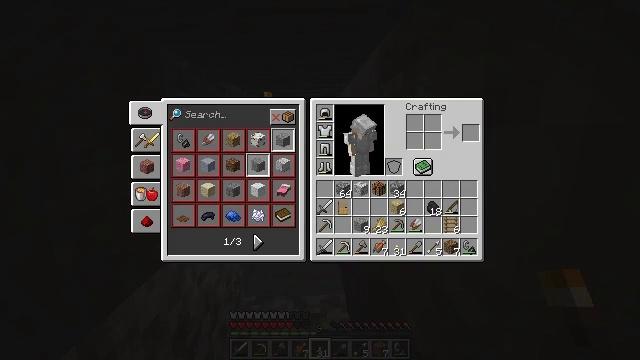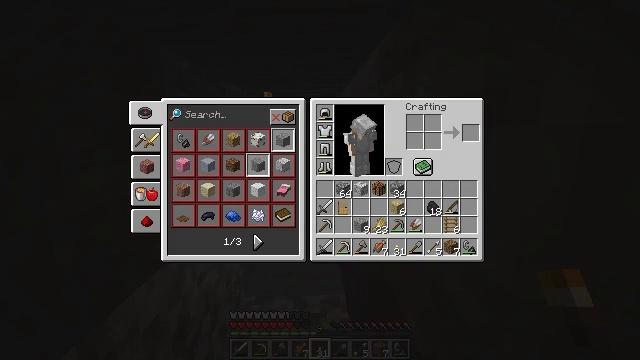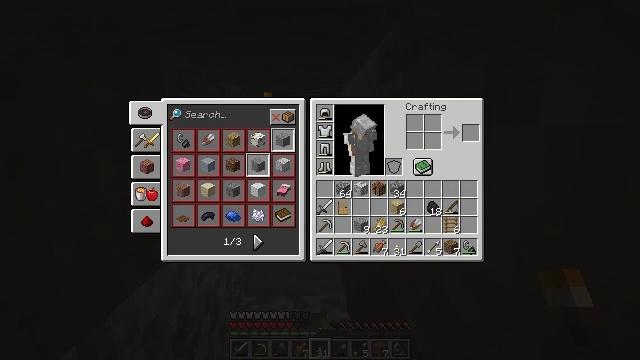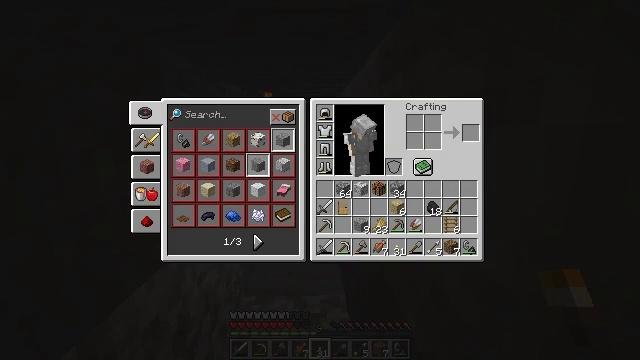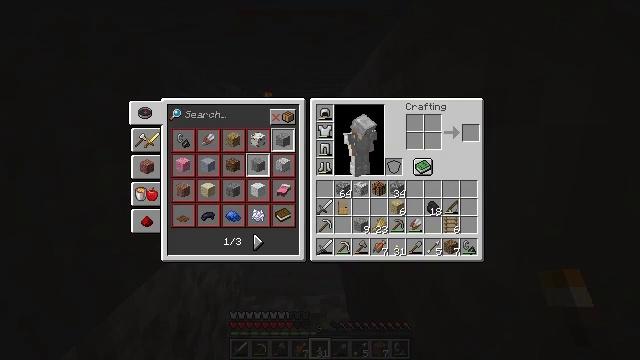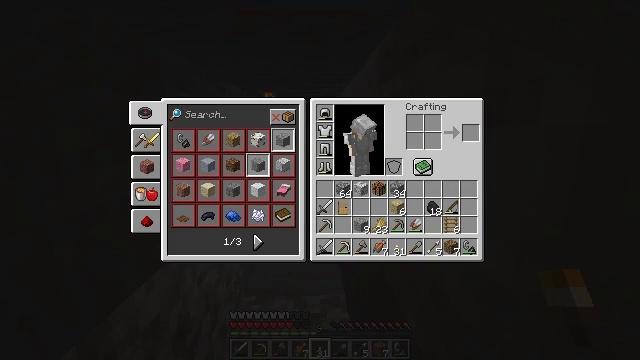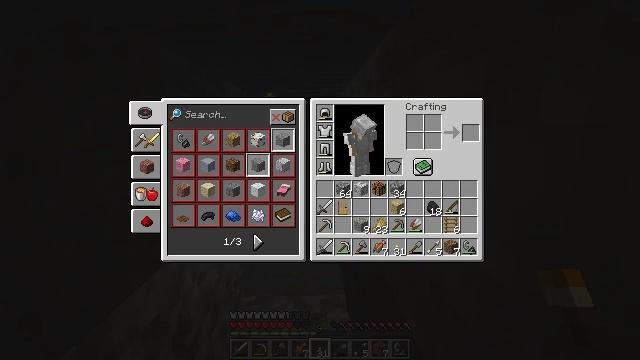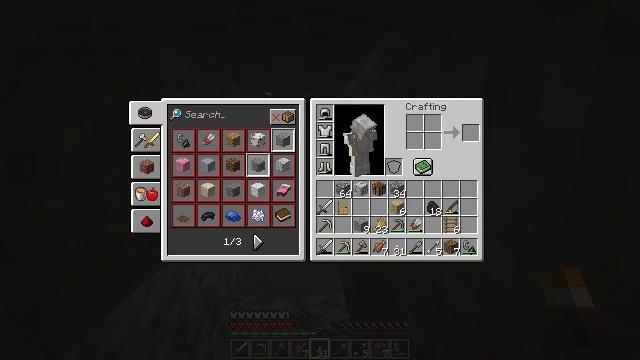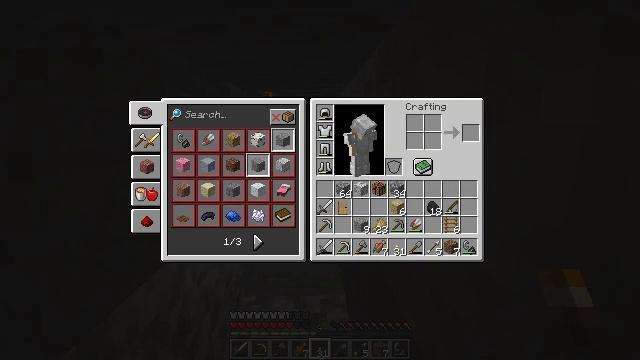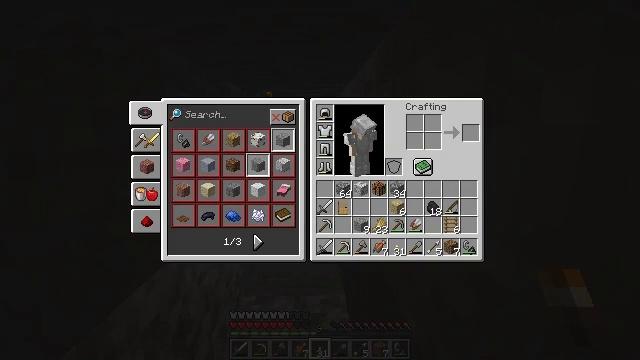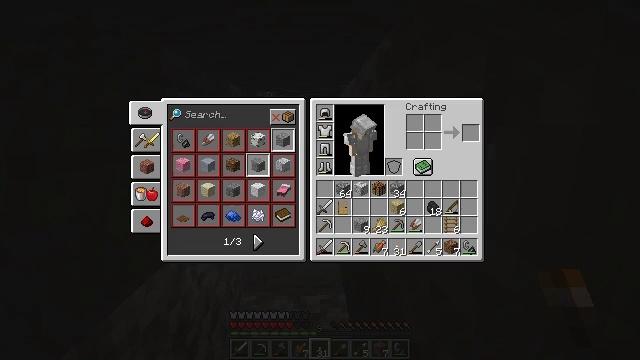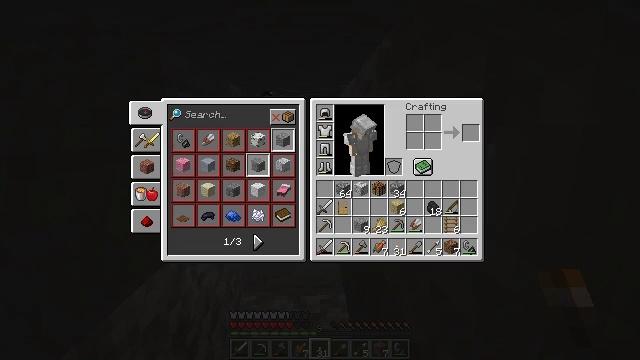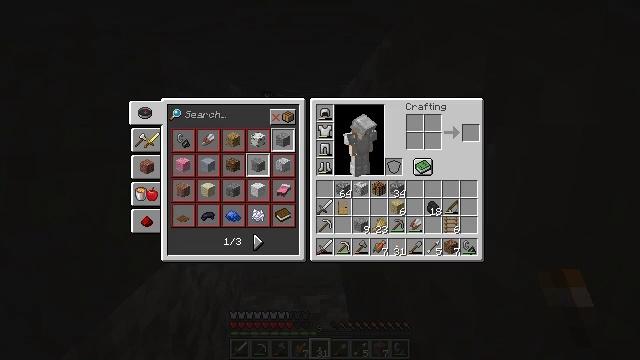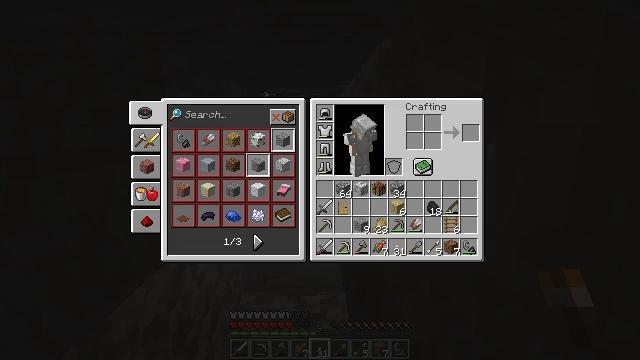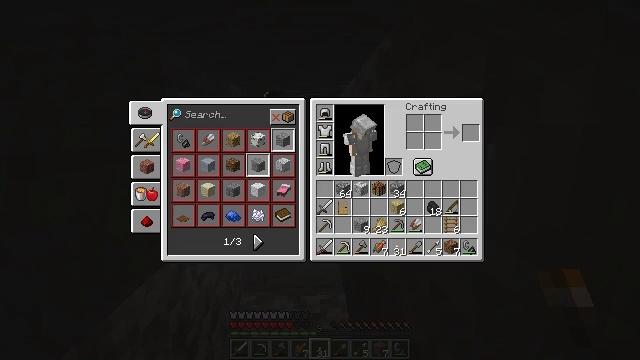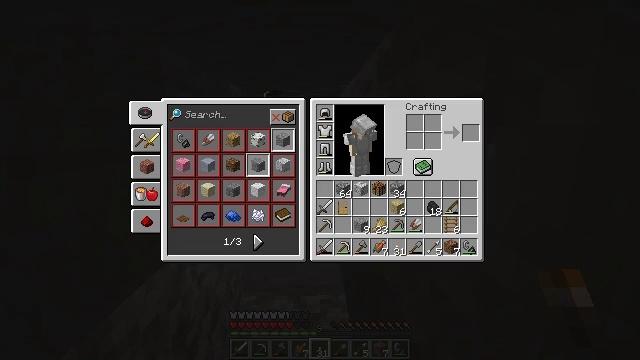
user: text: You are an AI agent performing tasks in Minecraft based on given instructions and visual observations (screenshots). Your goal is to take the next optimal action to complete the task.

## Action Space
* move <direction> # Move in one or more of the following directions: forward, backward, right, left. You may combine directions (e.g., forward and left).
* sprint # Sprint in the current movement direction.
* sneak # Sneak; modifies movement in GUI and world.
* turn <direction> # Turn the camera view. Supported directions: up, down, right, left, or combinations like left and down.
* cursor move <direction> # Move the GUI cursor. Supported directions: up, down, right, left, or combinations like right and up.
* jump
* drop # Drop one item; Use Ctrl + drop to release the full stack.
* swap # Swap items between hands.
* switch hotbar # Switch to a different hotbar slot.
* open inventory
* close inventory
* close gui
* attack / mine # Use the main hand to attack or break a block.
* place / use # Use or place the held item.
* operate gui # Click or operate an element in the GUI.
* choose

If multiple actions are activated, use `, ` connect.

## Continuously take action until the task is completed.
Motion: motion action
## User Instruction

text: Gather dirt.
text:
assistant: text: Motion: no_op
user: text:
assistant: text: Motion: no_op
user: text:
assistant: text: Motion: no_op
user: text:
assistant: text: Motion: no_op
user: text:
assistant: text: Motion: no_op
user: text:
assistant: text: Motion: no_op
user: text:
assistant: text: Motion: no_op
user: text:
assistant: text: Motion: no_op
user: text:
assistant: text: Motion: no_op
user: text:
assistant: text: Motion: no_op
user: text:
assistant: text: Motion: no_op
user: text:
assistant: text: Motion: no_op
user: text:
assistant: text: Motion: no_op
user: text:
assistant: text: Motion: no_op
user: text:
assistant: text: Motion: no_op
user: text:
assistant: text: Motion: no_op
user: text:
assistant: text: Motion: no_op
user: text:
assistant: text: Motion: no_op
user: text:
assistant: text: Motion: no_op
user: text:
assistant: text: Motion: no_op
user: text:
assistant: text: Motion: no_op
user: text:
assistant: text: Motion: no_op
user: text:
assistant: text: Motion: no_op
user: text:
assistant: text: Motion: no_op
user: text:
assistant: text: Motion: no_op
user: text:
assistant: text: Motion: no_op
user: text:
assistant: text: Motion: no_op
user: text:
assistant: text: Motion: no_op
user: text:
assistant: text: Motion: no_op
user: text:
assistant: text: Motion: no_op